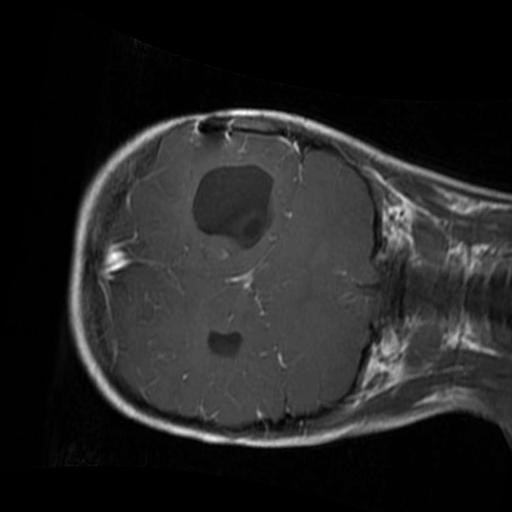
Label: brain_glioma